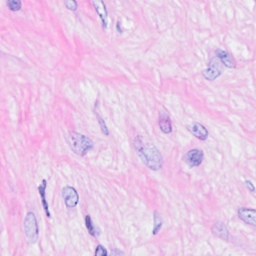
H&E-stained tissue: Breast